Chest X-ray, PA view. Patient: 64 years old, sex M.
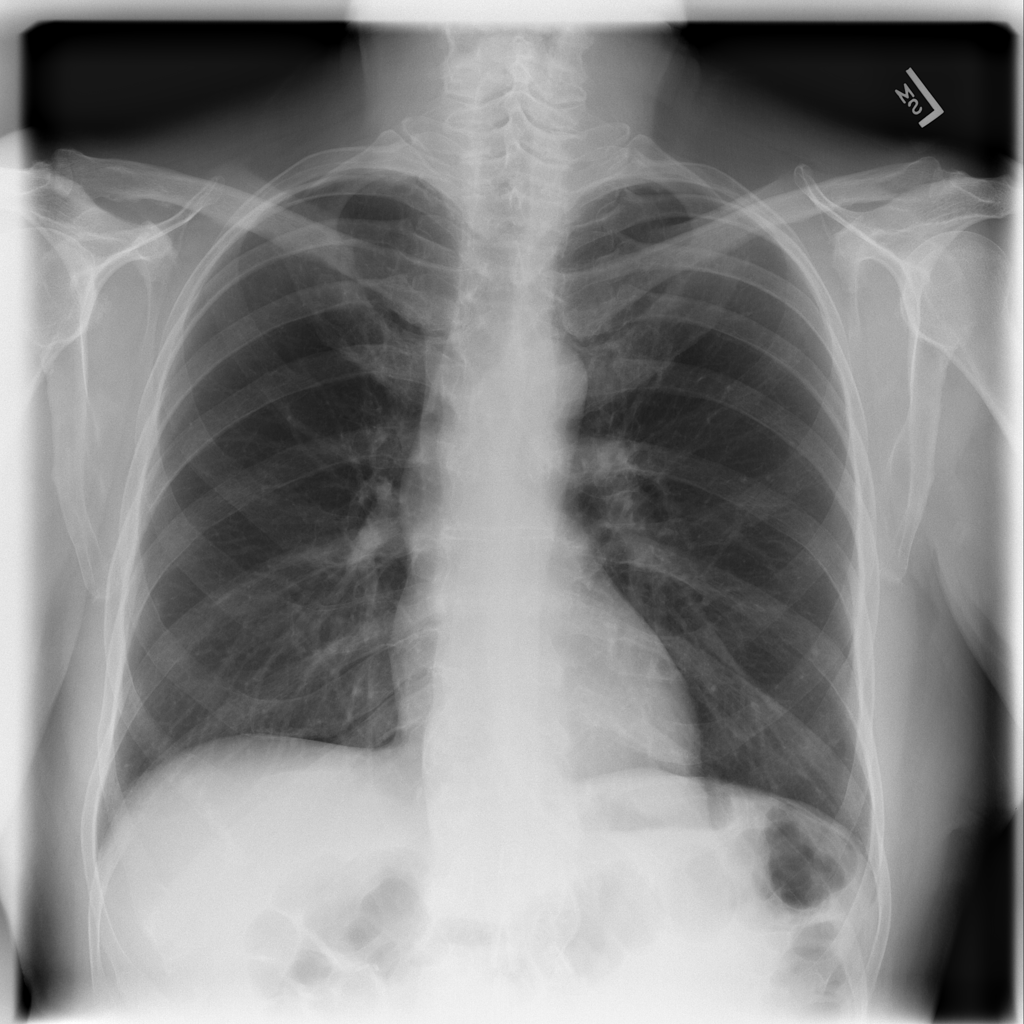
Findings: No Finding